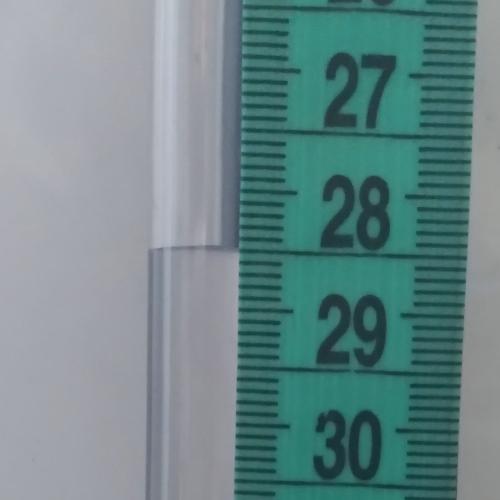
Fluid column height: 28.5 cm